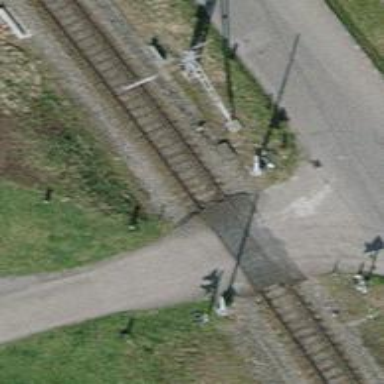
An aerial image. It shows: Railway level crossing.